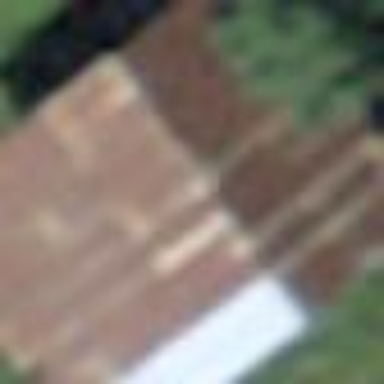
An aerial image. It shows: Rural barn.